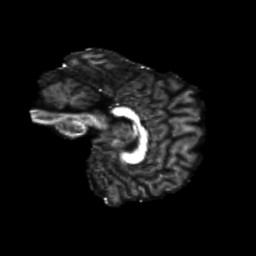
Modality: FA
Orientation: sagittal
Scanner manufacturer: siemens
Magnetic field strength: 3 T
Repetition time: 4.16 s
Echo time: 0.0806 s